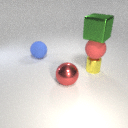
small yellow metal cylinder below large green metal cube